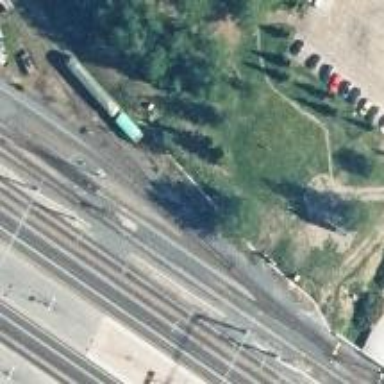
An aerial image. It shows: Wedge used for railway derailment.